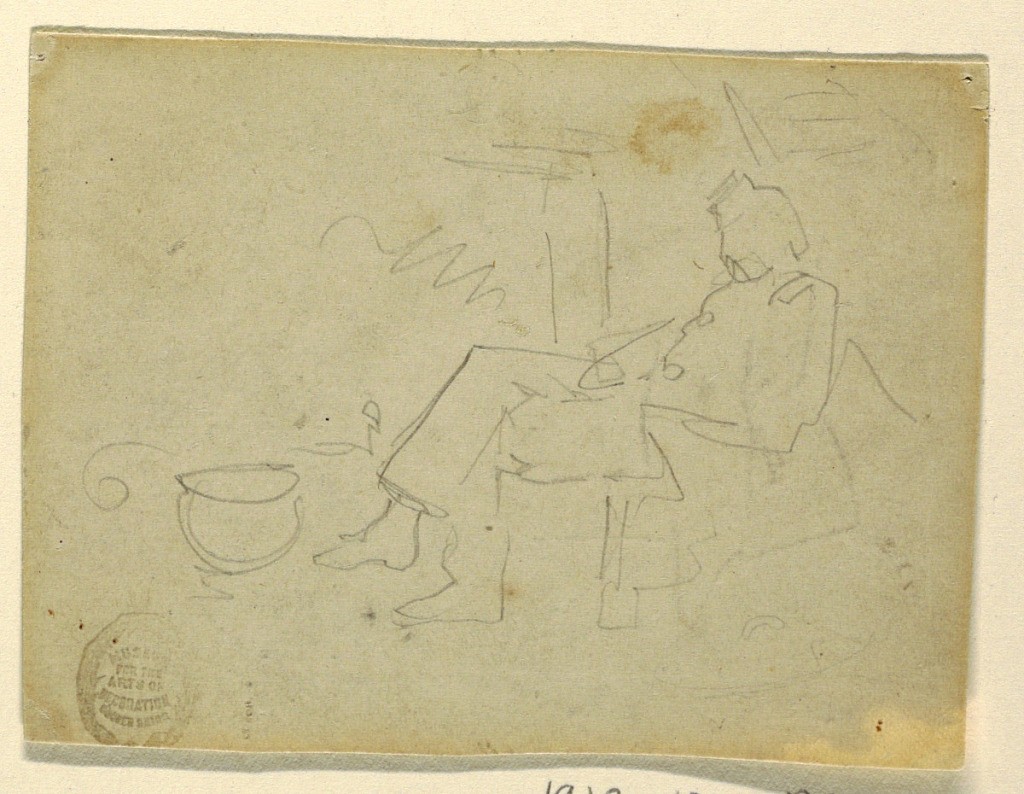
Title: Seated Soldier
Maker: Winslow Homer, American, 1836–1910
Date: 1862
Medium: Graphite on pasteboard
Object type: Drawing
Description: Horizontal slight sketch of a soldier sitting asleep before a fire.